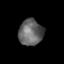
Tissue: skin
Cell type: Epithelial cells
Senescence score: 0.2359
Nuclear area (px): 620
Mean DAPI intensity: 101.747